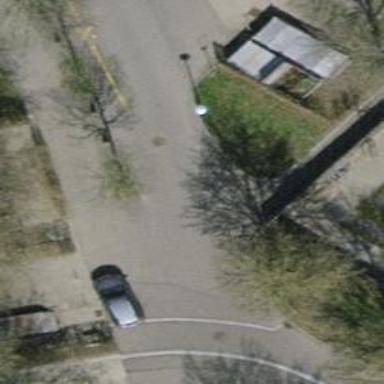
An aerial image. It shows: Bollard.